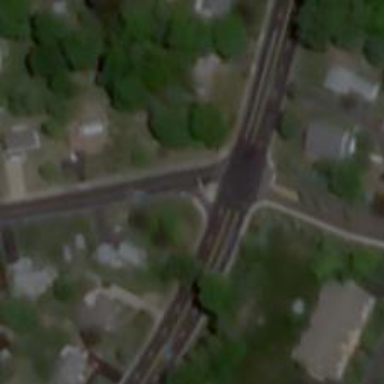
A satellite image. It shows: Marked road crossing.